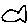
Label: fish